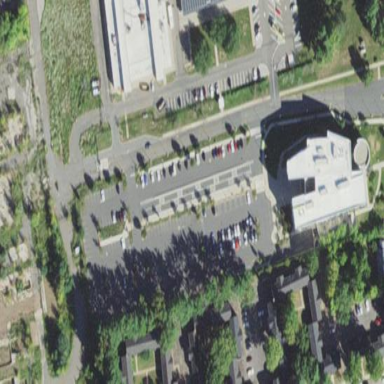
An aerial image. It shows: School.